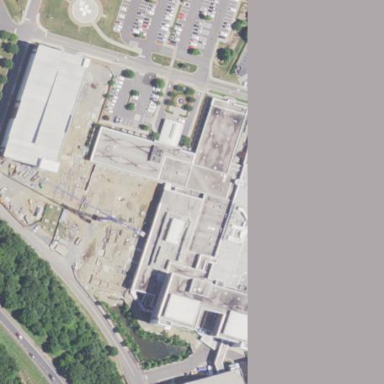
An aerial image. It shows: Healthcare facility identified as hospital.